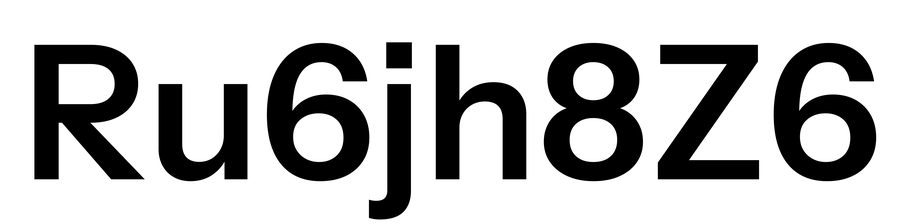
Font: InstrumentSans_SemiBold